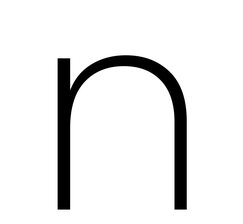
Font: Poppins-ExtraLight